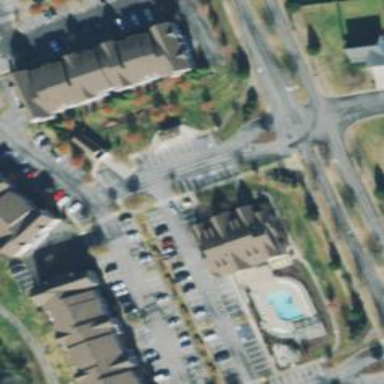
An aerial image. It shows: Parking area.